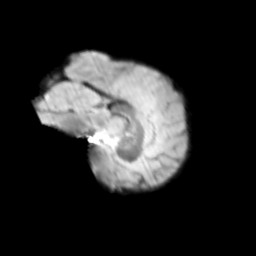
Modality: T2w
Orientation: sagittal
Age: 12
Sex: female
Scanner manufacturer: siemens
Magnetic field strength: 3 T
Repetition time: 3.8 s
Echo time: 0.07 s